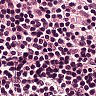
Metastatic tissue present: no